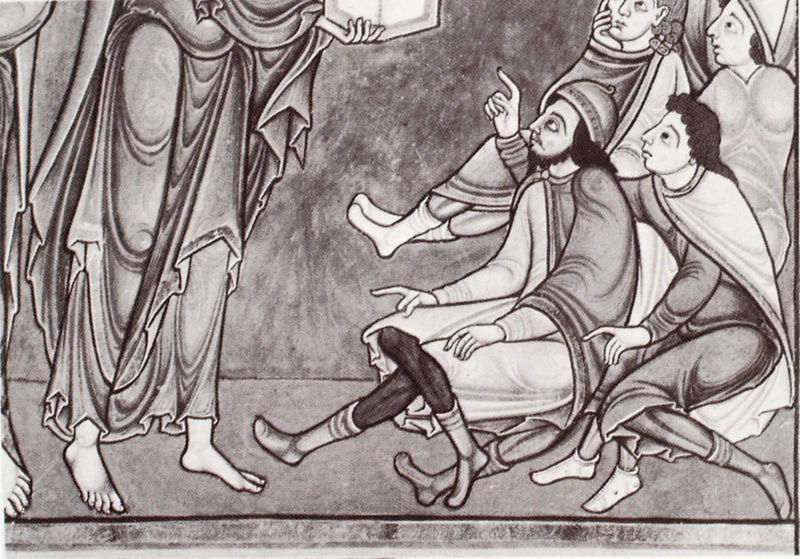
Titel: The Cloisters Cross (Klosterkreuz) , Kreuz aus Bury St. Edmunds
Institution: New York, The Metropolitan Museum of  Art
Schlagwörter: gott, umhang, hut, männer, blick, bibel, gewand, haare, sitzend, füße, zeigen, buch, barfuß, helm, hören, geand, lehren, aposteln, 4, du, mittlealter, apsotel